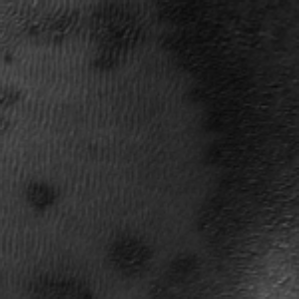
Label: frost